Current action and preconditions to check: trajectory_clear

Your task: For each precondition in the list above, predict whether it will hold at this action.

Consider the current scene as observed from the mobile robot's camera, and analyze the predicted future states of all dynamic agents (e.g., people, animals, vehicles, or any moving entities) within the NEXT SECOND.

IMPORTANT: Only answer "very likely" if you are absolutely certain—based on strong, clear evidence—that a dynamic agent will violate the precondition in the predicted future state. Do NOT answer "very likely" for unlikely, ambiguous, or low-probability risks.

Ask yourself for each precondition: Is there a high probability, with clear and convincing evidence, that the predicted future states of any dynamic agent will interfere with the predicted future state of the currently executing action within the NEXT SECOND, causing that precondition to fail?

Assess the risk level based on these predictions. Use "likely" or "very likely" if motions create a clear risk of interference.

Use "neutral" or "improbable" if agents are nearby but their predicted paths are clearly diverging or non-conflicting.

Failure Risk Categories: "very improbable", "improbable", "neutral", "likely", "very likely"

Answer Format: Output ONLY the probability_of_failure value from these categories: "very improbable", "improbable", "neutral", "likely", "very likely"

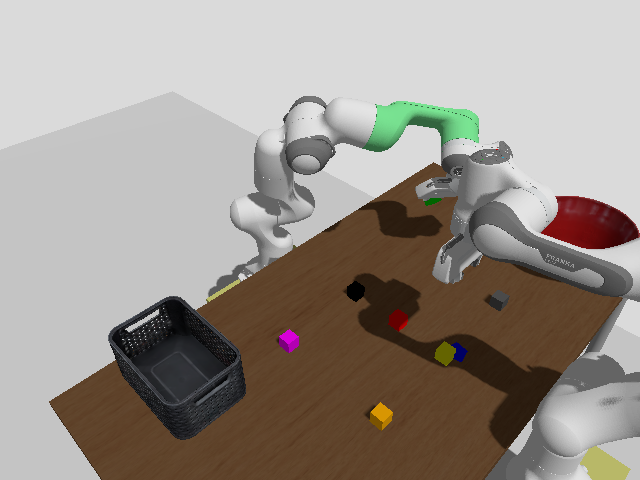

Answer: very improbable